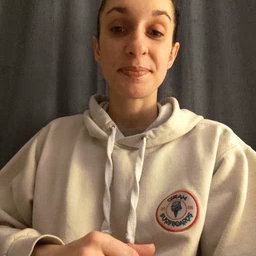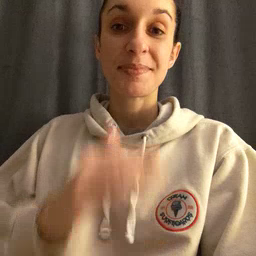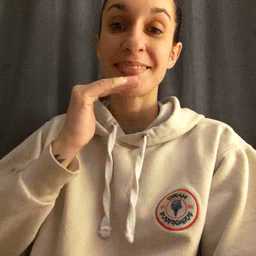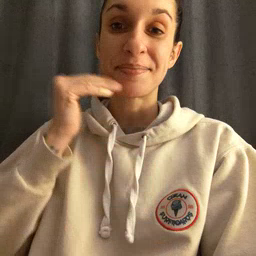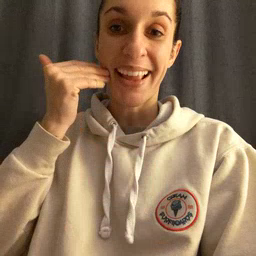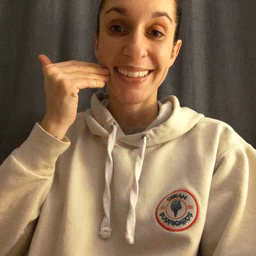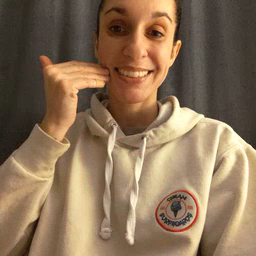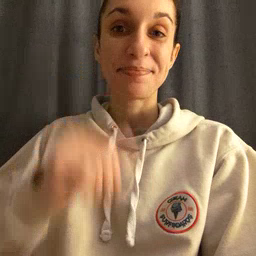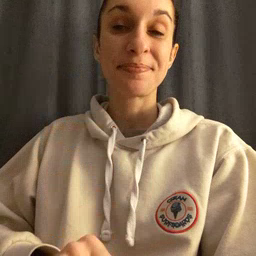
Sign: smile